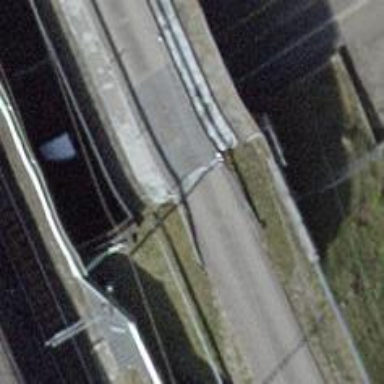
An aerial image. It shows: Abandoned railway bridge.